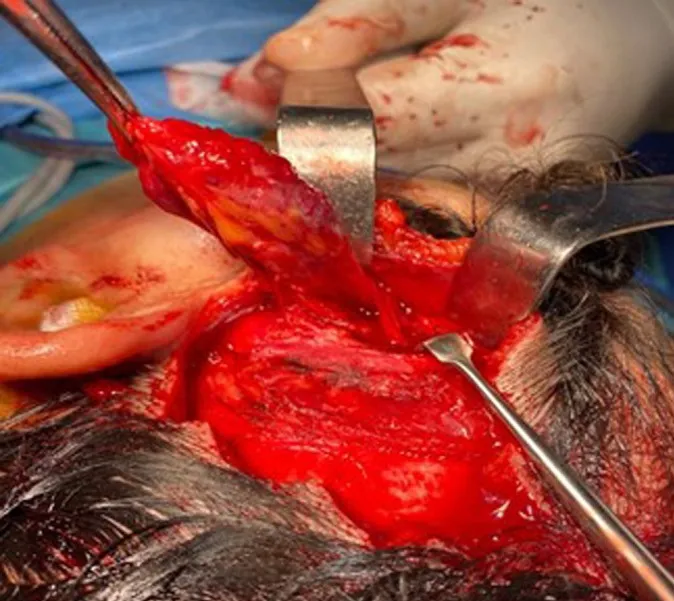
intraoperative view of the hemangioma approached through hemi coronal flap.
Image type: medical_photograph (other_medical_photograph)